Question: I want to implement semicircular seek bar with progress percentage, as shown in below image.

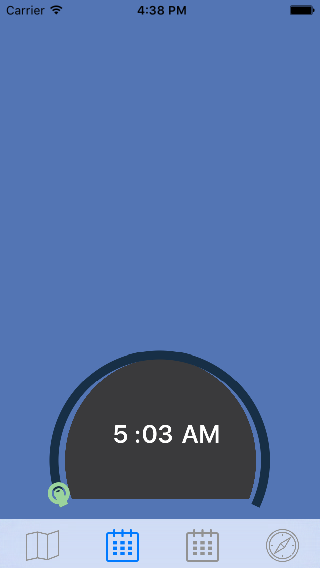
Answer: OK. Pretty tough huhh. But seriously not. Believe me!
No isuues. Just use below code.
Create class inheriting from UIView (For eg. SgkProgressView).
Now open SgkProgressView.h and add following code
'''
#import <UIKit/UIKit.h>
@interface SgkProgressView : UIView
@property (assign, nonatomic) IBInspectable CGFloat gaugeWidth;
@property (assign, nonatomic) IBInspectable CGFloat minValue;
@property (assign, nonatomic) IBInspectable CGFloat maxValue;
@property (assign, nonatomic) IBInspectable CGFloat currentValue;
@property (strong, nonatomic) IBInspectable UIColor *baseColor;
@property (strong, nonatomic) IBInspectable UIColor *normalConditionColor;
@property (assign, nonatomic) IBInspectable BOOL enableSeeker;
@property (assign, nonatomic) IBInspectable CGFloat seekerWidth;
@property (strong, nonatomic) IBInspectable UIColor *seekerColor;
@end
'''
Now open SgkProgressView.m, add the following code
'''
#import "SgkProgressView.h"
#define SGKDegToRad(degrees) (((degrees) / 180.0) * M_PI)
#define SGKRadToDeg(radians) (((radians) * 180.0) / M_PI)
IB_DESIGNABLE
@implementation SgkProgressView
- (void)baseInit {
// do here initial settings. but we have already made them in IB.
}
- (id)initWithFrame:(CGRect)frame {
self = [super initWithFrame:frame];
if (self) {
[self baseInit];
}
return self;
}
- (id)initWithCoder:(NSCoder *)aDecoder {
self = [super initWithCoder:aDecoder];
if (self) {
[self baseInit];
}
return self;
}
- (void)drawRect:(CGRect)rect {
CGFloat maxAngle = 30;
CGFloat minAngle = 150;
if (maxAngle <= minAngle)
maxAngle += 360.0;
CGFloat currentAngle = ((((_currentValue - _minValue) * (maxAngle - minAngle)) / (_maxValue - _minValue)) + minAngle);
CGPoint center = CGPointMake(self.frame.size.width / 2.0, self.frame.size.height / 2.0);
CGFloat basePathRadius = MIN(center.x, center.y) - (_gaugeWidth / 2.0);
if (_enableSeeker)
basePathRadius -= (_seekerWidth / 2.0);
[self drawArcWithCenter:center radius:basePathRadius startAngle:minAngle endAngle:maxAngle withColor:_baseColor];
[self drawArcWithCenter:center radius:basePathRadius startAngle:minAngle endAngle:currentAngle withColor:_normalConditionColor];
if (_enableSeeker) {
CGFloat x = center.x + (basePathRadius * cosf(SGKDegToRad(currentAngle)));
CGFloat y = center.y + (basePathRadius * sinf(SGKDegToRad(currentAngle)));
UIBezierPath *seeker = [UIBezierPath bezierPathWithArcCenter:CGPointMake(x, y) radius:(_seekerWidth / 2.0) startAngle:SGKDegToRad(0.0) endAngle:SGKDegToRad(360.0) clockwise:YES];
[_seekerColor setFill];
[seeker fill];
}
}
- (void)drawArcWithCenter:(CGPoint)center radius:(CGFloat)radius startAngle:(CGFloat)startAngle endAngle:(CGFloat)endAngle withColor:(UIColor *)pathColor {
CGFloat smallArcRadius = _gaugeWidth / 2.0;
CGFloat x = center.x + (radius * cosf(SGKDegToRad(startAngle)));
CGFloat y = center.y + (radius * sinf(SGKDegToRad(startAngle)));
UIBezierPath *path = [UIBezierPath bezierPathWithArcCenter:CGPointMake(x, y) radius:smallArcRadius startAngle:SGKDegToRad(startAngle - 180.0) endAngle:SGKDegToRad(startAngle) clockwise:YES];
[path addArcWithCenter:center radius:(radius + smallArcRadius) startAngle:SGKDegToRad(startAngle) endAngle:SGKDegToRad(endAngle) clockwise:YES];
x = center.x + (radius * cosf(SGKDegToRad(endAngle)));
y = center.y + (radius * sinf(SGKDegToRad(endAngle)));
[path addArcWithCenter:CGPointMake(x, y) radius:smallArcRadius startAngle:SGKDegToRad(endAngle) endAngle:SGKDegToRad(endAngle + 180.0) clockwise:YES];
[path addArcWithCenter:center radius:(radius - smallArcRadius) startAngle:SGKDegToRad(endAngle) endAngle:SGKDegToRad(startAngle) clockwise:NO];
[path closePath];
[pathColor setFill];
[path fill];
}
- (void)setEnableSeeker:(BOOL)enableSeeker {
_enableSeeker = enableSeeker;
[self setNeedsDisplay];
}
- (void)setSeekerWidth:(CGFloat)seekerWidth {
_seekerWidth = seekerWidth;
[self setNeedsDisplay];
}
- (void)setCurrentValue:(CGFloat)currentValue {
_currentValue = currentValue;
[self setNeedsDisplay];
}
- (void)setGaugeWidth:(CGFloat)gaugeWidth {
_gaugeWidth = gaugeWidth;
[self setNeedsDisplay];
}
@end
'''
Now In your ViewController's View, add one UIView. Set its custom class as SgkProgressView. Now set properties in attribute inspector as shown below.
<URL>
Finally you will get view like below.
<URL>
You cn change colors and other properties later.